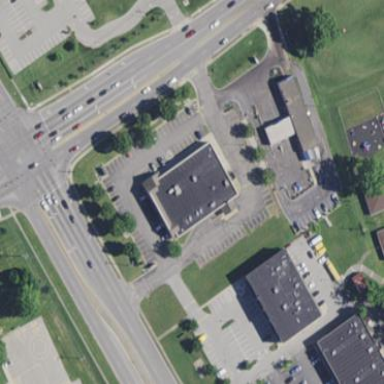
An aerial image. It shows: Pharmacy building providing healthcare services.